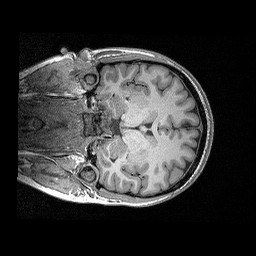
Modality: T1w
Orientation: coronal
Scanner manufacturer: siemens
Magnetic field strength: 3 T
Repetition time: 2.3 s
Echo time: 0.00298 s